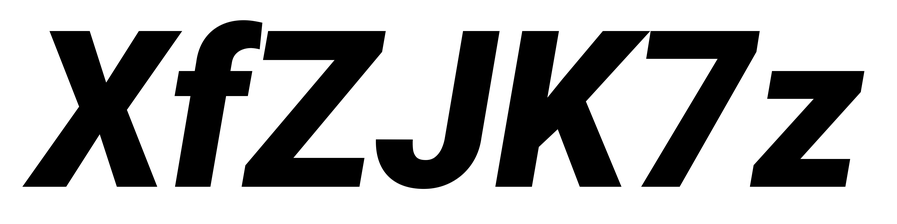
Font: Roboto-Italic_Black_Italic